Interaction volume radius: 5 \u00c5
Interaction volume height: 25 \u00c5
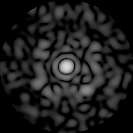
Disorder parameter: 0.8277